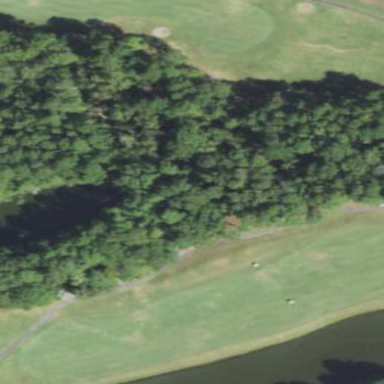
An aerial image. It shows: Grassy area designated as golf fairway.